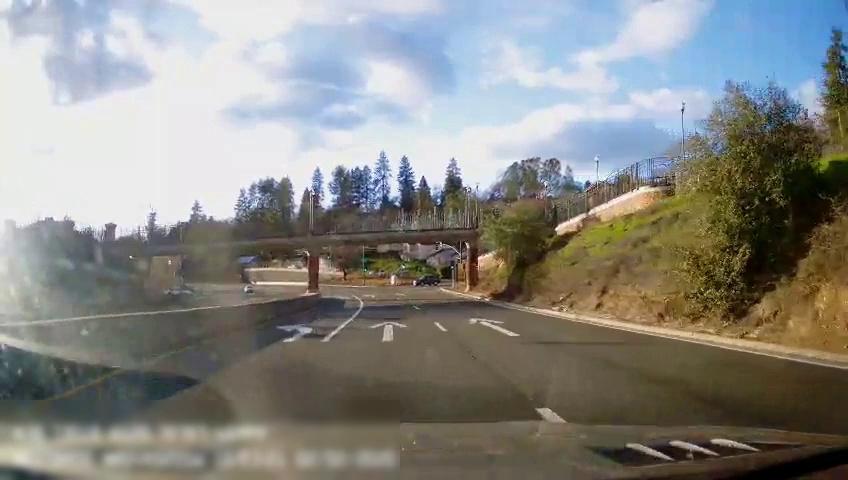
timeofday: Day
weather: Sunny
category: Drivable Space
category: Drivable Space
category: Vehicles | Car
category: Vehicles | Truck
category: Vehicles | SUV
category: Lanes | Current Lane
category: Lanes | Current Lane
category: Lanes | Current Lane
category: Lanes | Alternate Lane
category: Traffic | Lights